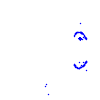
Particle: proton